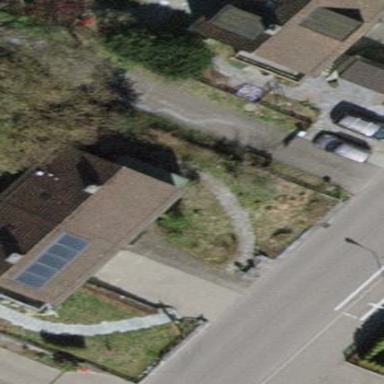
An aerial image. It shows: Semidetached house with tile roof.